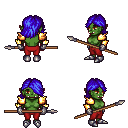
a pixel art fantasy rpg character, female body template, orc, green skin, gold arm armor, red pants, blue swoop hairstyle, metal gloves, metal boots, spear, four views (front, back, left, right), 2x2 character sprite sheet, small pixel art, hard edges, no anti-aliasing